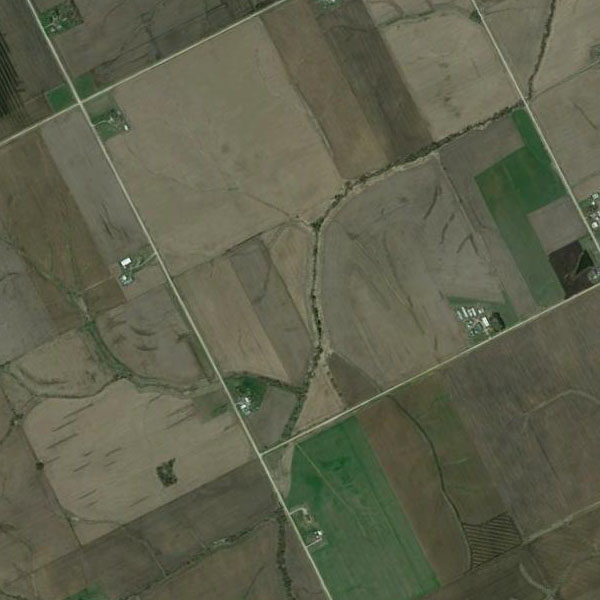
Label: Farmland